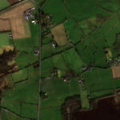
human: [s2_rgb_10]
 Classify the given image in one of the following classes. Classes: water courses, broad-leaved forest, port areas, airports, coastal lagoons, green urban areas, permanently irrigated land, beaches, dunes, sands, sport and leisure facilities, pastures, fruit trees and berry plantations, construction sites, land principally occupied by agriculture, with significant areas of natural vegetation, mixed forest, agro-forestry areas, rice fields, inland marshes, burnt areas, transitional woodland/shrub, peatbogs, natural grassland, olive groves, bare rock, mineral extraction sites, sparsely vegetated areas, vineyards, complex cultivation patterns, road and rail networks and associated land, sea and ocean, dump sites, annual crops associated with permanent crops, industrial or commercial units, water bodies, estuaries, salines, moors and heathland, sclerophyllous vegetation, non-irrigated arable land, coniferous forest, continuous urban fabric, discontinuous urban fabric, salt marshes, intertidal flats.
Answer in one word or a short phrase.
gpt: pastures, peatbogs